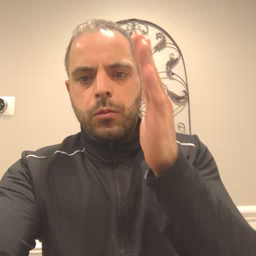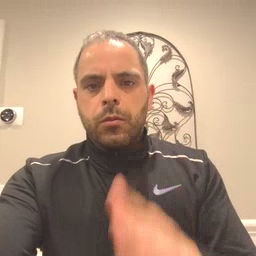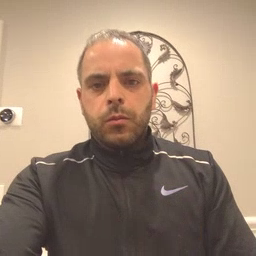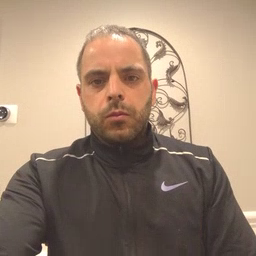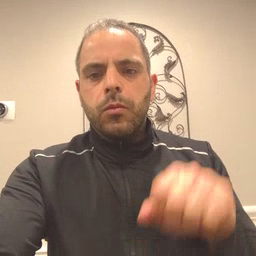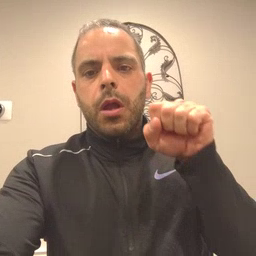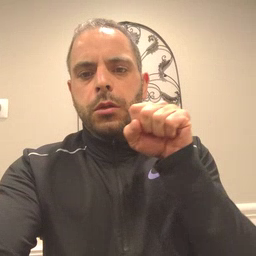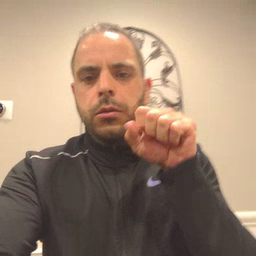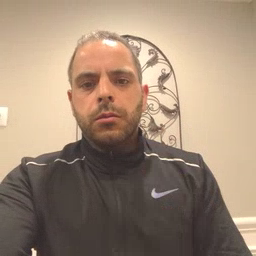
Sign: carrot